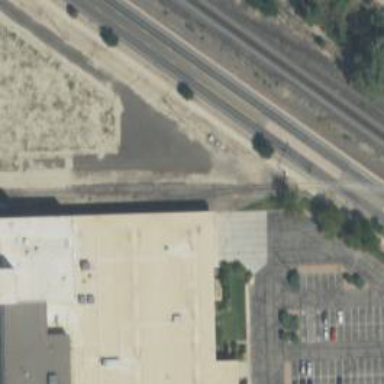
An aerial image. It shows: Railway spur service.